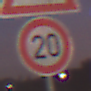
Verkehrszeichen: Geschwindigkeit20
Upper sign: SeitenwindVonRechts
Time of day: SunriseSunset
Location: Outdoor (Urban)
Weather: PartlyCloudy
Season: NotSpecified
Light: Artificial